Question: I have the following c++ code, and it seems like everywhere I attempt to put a string, I have to convert it in order to avoid a 'Cannot conver parameter 2 from 'const char[x] to LPCWSTR. I know I can fix this issue by doing a simple conversion, but is there any way around having to convert practically every string I provide? I am a c# developer learning c++ so I'm guessing I'm missing some fundamental concept of the language, if someone could shed some light on this, I'd be grateful!
'''
#include <Windows.h>
#include <string>
using namespace std;
int WINAPI WinMain(HINSTANCE hInstance,
HINSTANCE hPrevInstance,
PSTR cmdLine,
int showCmd)
{
MessageBox(0, "First Win32 Program.", "My App", MB_OK);
}
'''
Is there a better solution than just this:
'''
{
MessageBox(0, (LPCWSTR)"First Win32 Program.", (LPCWSTR)"My App", MB_OK);
}
'''
And for some odd reason my application is coming up in Japanese or Chinese. So lost on this one.

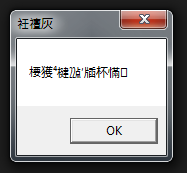
Answer: Use 'L"text"' to create your strings. This way you're creating a wide string which most-likely are expected from the WinAPI.
'''
#include <Windows.h>
#include <string>
using namespace std;
int WINAPI WinMain(HINSTANCE hInstance,
HINSTANCE hPrevInstance,
PSTR cmdLine,
int showCmd)
{
MessageBox(0, L"First Win32 Program.", L"My App", MB_OK);
}
'''
The problem is you're injecting a narrow string by using a C-style cast to 'LPCWSTR'. So two of your narrow chars (8 bit each) will end mixed-up in one UNICODE char (16 bit each).